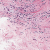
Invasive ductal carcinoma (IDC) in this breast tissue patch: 0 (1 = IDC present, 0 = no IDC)